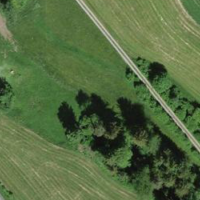
EUNIS habitat code: 24
Species observed at this site:
Lysimachia vulgaris